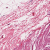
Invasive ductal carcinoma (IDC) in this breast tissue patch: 0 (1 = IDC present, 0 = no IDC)